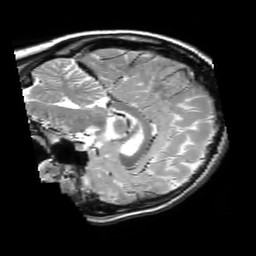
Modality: T2w
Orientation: sagittal
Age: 20
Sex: female
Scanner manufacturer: philips
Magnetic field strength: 3 T
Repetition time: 3 s
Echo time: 0.08 s